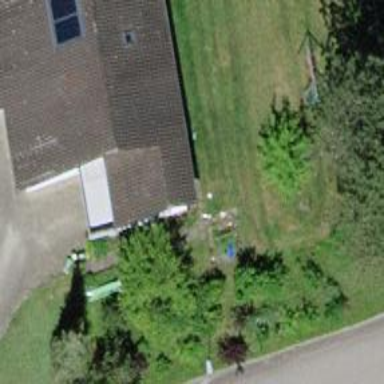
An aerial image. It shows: Simple and straightforward house.